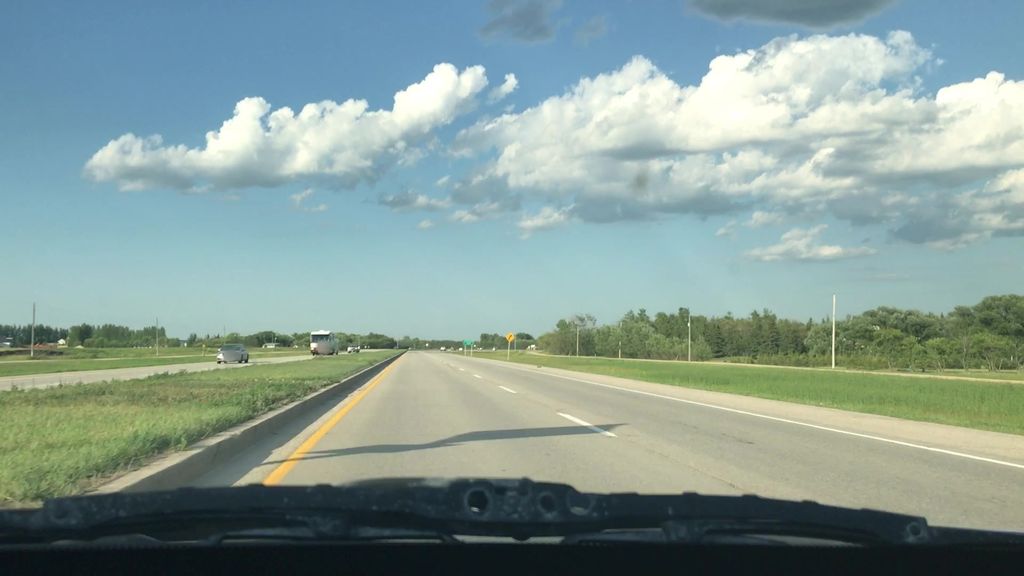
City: winnipeg